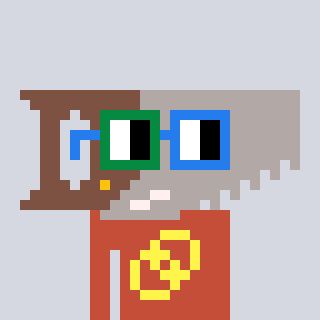
a pixel art character with square green and blue glasses, a saw-shaped head and a rust-colored body on a cool background